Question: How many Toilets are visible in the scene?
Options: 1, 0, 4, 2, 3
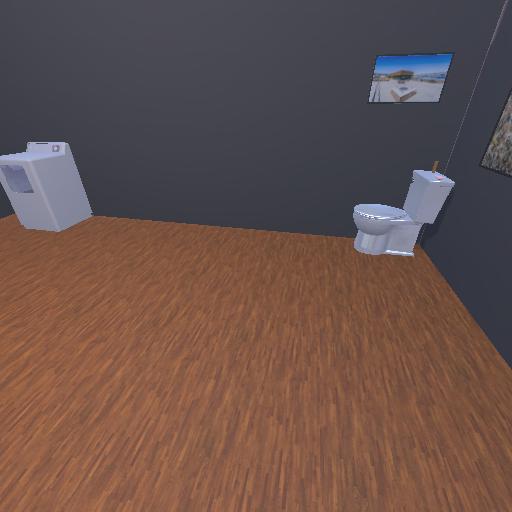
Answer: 1